Field crop: tomato
Growth stage: 2
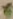
Species: solanum